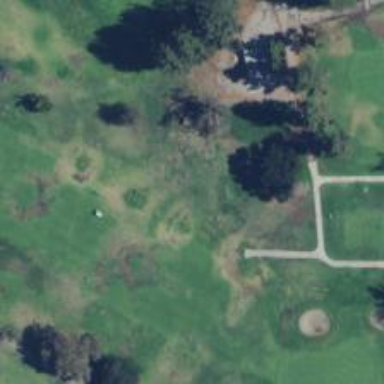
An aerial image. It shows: Path for golf carts.